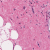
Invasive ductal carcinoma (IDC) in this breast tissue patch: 0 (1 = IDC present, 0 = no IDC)